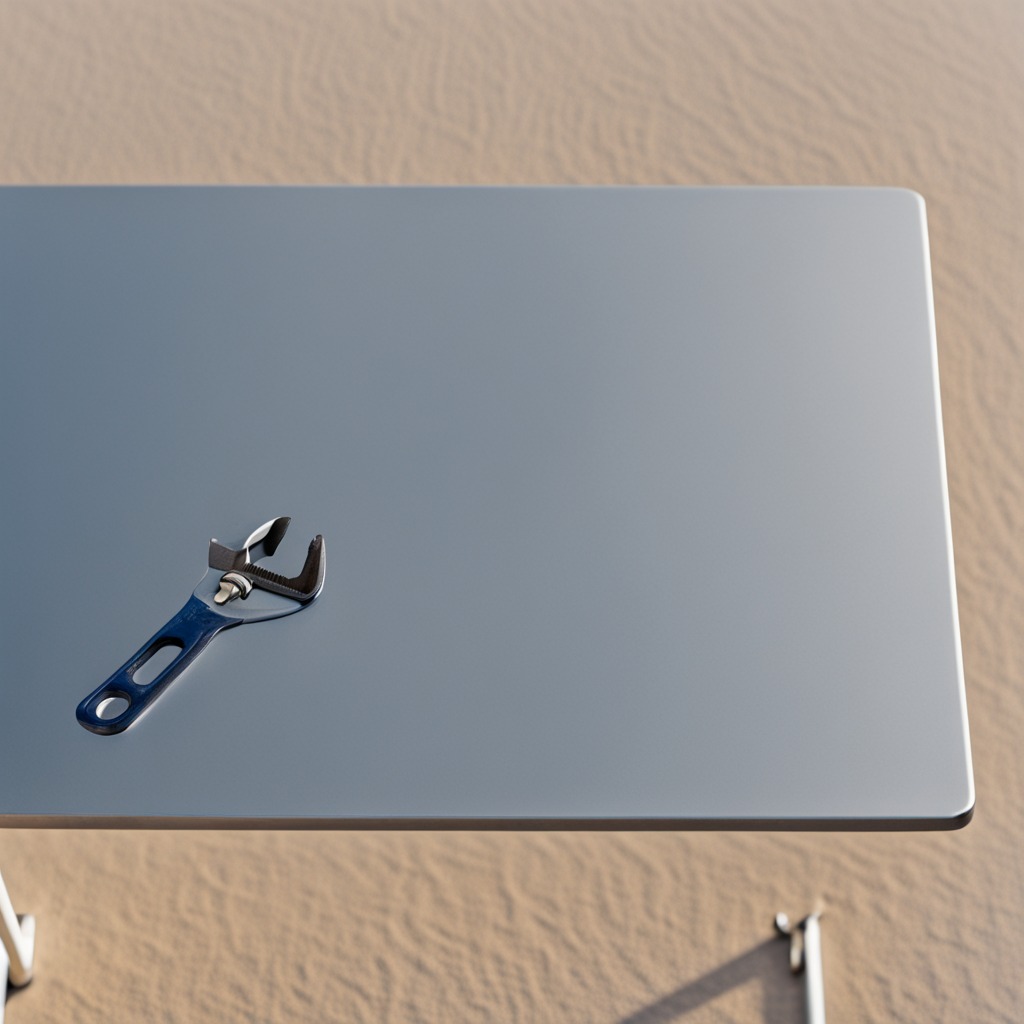
An wrench lies on the table.